Question: Using the Word Interop API I have a document from which I remove text that have been highlighted with a specific color. Boiled down, the logic is similar to this:
'''
if(range.HighlightColorIndex == WdColorIndex.wdYellow)
{
range.Delete();
}
'''
For some documents I have noticed that 'range.HighlightColorIndex' returns the value: '999999'.
By taking a look the 'WdColorIndex' enum (which is the type of the 'HighlightColorIndex' property), I see the enum is implemented with elements assigned a value in the interval from '-1' to '16', which doesn't explain the '999999' number returned.
Further, by using Word, I have noticed some odd behavior. Creating a new document with two yellow-highlighted lines - the first containing text and a hyperlink and the second containing just text:
- -
A screenshot of Word's highlight recognition after opening the document is seen here:

From this study, it seems that this might be a bug in Word, but I want to be sure that I'm not missing something here - so, basically, does anybody know if this is intended behavior or a bug, and further, what a reasonable approach would be to deal with it when using Word Interop in the given case?
For this scenario, I'm running Office 2010 and version 14 of the Word Interop API.
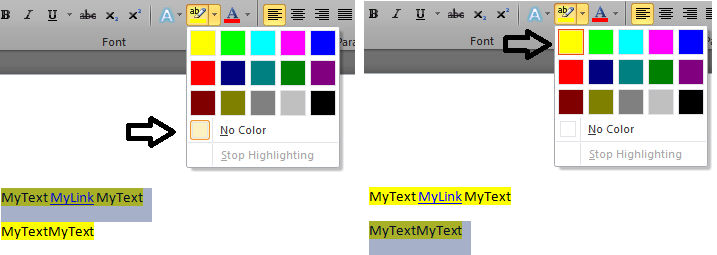
Answer: The value of 999999 is used by Word to indicate that the current selection contains more than one of the respective formatting.
In your example, the hyperlink is represented as a Word field (press Alt-F9 to toggle the code view) which contains a highlighted run. The field itself does not have highlighting applied after the document is re-opened. This is not necessarily a bug in Word, it's just the behavior of (hyperlink) fields not to remember the formatting on the field level as such.
However, your actual task seems to be to remove highlighted text from a document. This can usually be better done using the 'Range.Find' object of Word:
'''
range.Find.ClearFormatting();
range.Find.ClearAllFuzzyOptions();
range.Find.Highlight = 1;
range.Find.Replacement.ClearFormatting();
range.Find.Replacement.Text = "";
range.Find.Wrap = Word.WdFindWrap.wdFindContinue;
range.Find.Execute(Replace: Word.WdReplace.wdReplaceAll);
'''
Here is a complete sample program that you can use to remove highlight:
'''
using System;
using System.Linq;
using Word = Microsoft.Office.Interop.Word;
class Program
{
static void Main(string[] args)
{
var fileName = args[0];
var wordApp = new Word.Application();
wordApp.Visible = true;
var document = wordApp.Documents.Open(fileName);
RemoveHighlightingEverywhere(document);
}
static void RemoveHighlightingEverywhere(Word.Document document)
{
foreach (Word.Range storyRange in document.StoryRanges)
{
var range = storyRange;
while (range != null)
{
RemoveHighlightingFromRange(range);
if (range.ShapeRange.Count > 0)
{
foreach (Word.Shape shape in range.ShapeRange)
{
if (shape.TextFrame.HasText != 0)
{
RemoveHighlightingFromRange(
shape.TextFrame.TextRange);
}
}
}
range = range.NextStoryRange;
}
}
}
static void RemoveHighlightingFromRange(Word.Range range)
{
range.Find.ClearFormatting();
range.Find.ClearAllFuzzyOptions();
range.Find.Highlight = 1;
range.Find.Replacement.ClearFormatting();
range.Find.Replacement.Text = "";
range.Find.Wrap = Word.WdFindWrap.wdFindContinue;
range.Find.Execute(Replace: Word.WdReplace.wdReplaceAll);
}
}
'''